Field crop: maize
Growth stage: 2
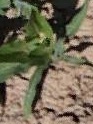
Species: maize